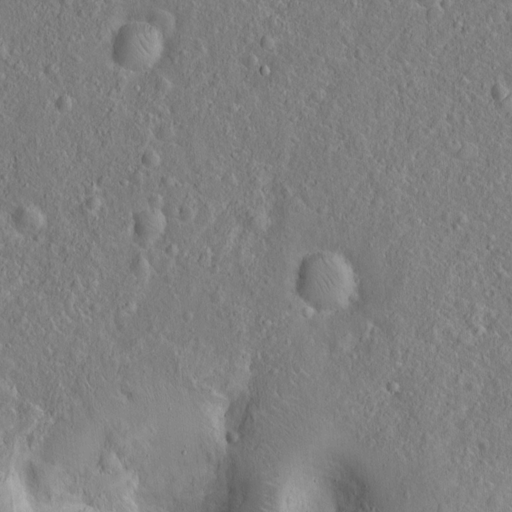
Classes present: Background, Cone